Question: I met this problem and can't solve it.
I want that my cancel-button will consolidate from top screen on 20px, but on iPhone X screen it's more than 20.
.
Important: my button make moving with my scroll and to be from top 20px already.
My constraints:
- Align top to: Safe Area; Trailling space to: Superview; Width equalls: 43.
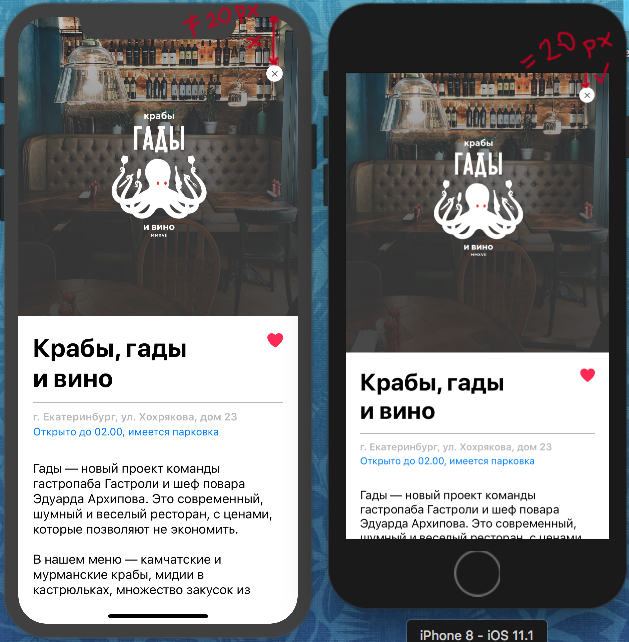
Answer: You can go with two approach which ever suits in your scenario :
1) Write code according to the device :
Add an 'IBOutlet' for 'Align top to : Safe Area' constraint of button and increase decrease the 'yourHeightConstraintOutlet.constant' according to the device.
Below link will help you to write device specific code:
- <URL>
2) You can change the 'Align top to : Safe Area' constraint of 'scrollView' to 'Align top to : View'